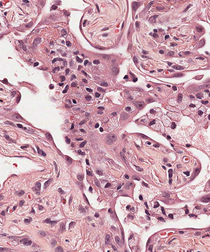
Tumor epithelial tissue: no
Tumor-associated stroma tissue: no
Normal tissue: yes